Interaction volume radius: 5 \u00c5
Interaction volume height: 15 \u00c5
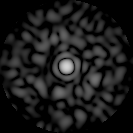
Disorder parameter: 0.8663